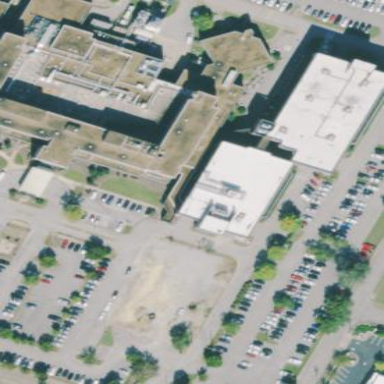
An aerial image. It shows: Hospital building.